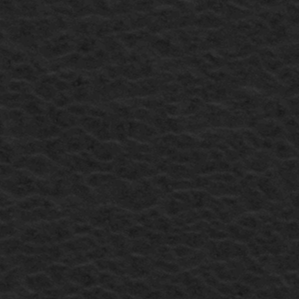
Label: frost